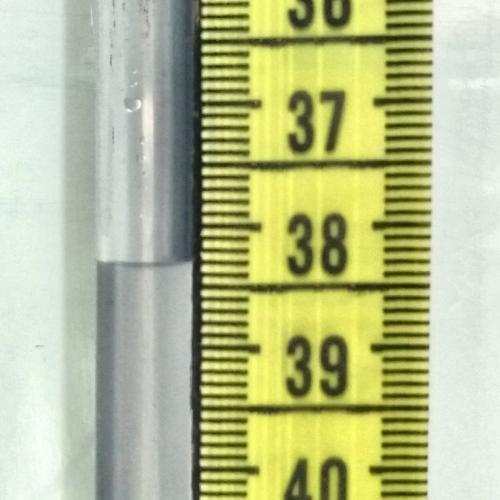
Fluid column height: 38.3 cm